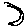
Label: moon